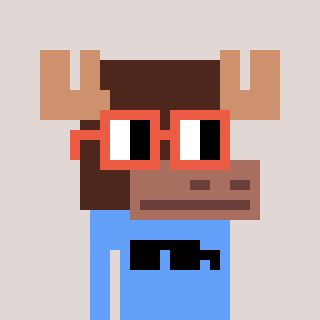
a pixel art character with square orange glasses, a moose-shaped head and a blue-colored body on a warm background